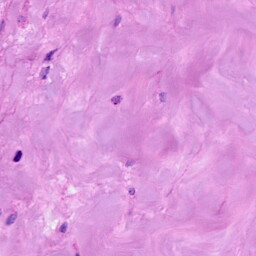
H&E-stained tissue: Breast